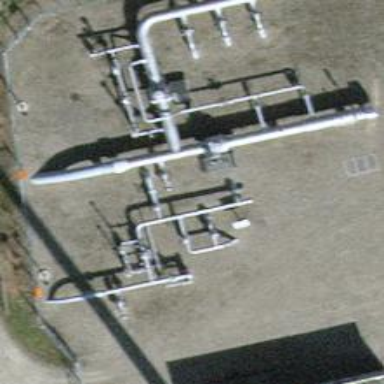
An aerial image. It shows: Pipeline structure.